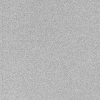
Atmospheric dust classification: dusty